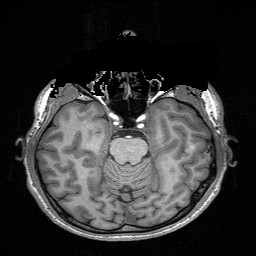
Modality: T1w
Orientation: coronal